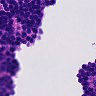
Metastatic tissue present: no